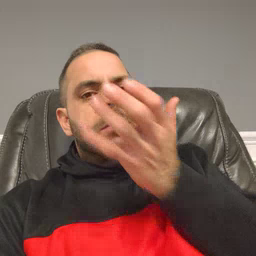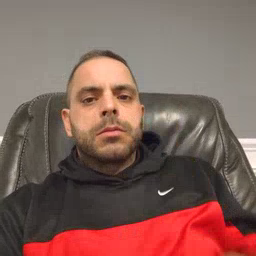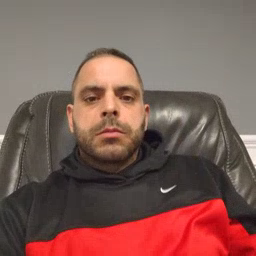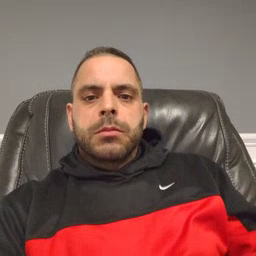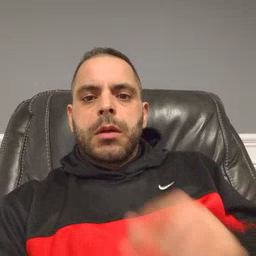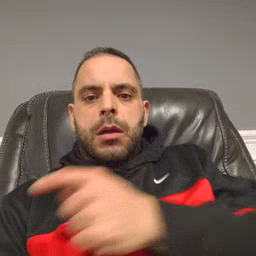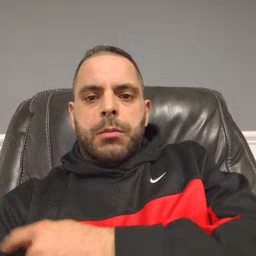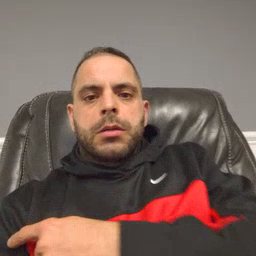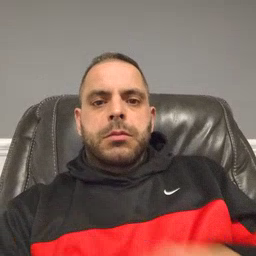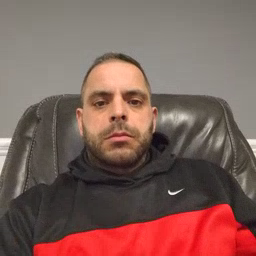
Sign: arm